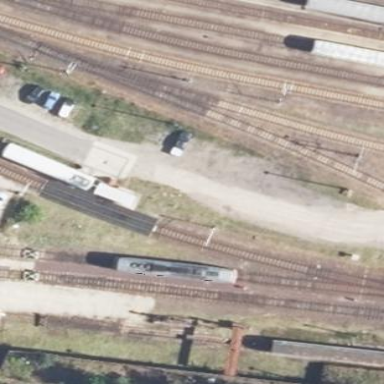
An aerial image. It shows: Railway fuel facility.